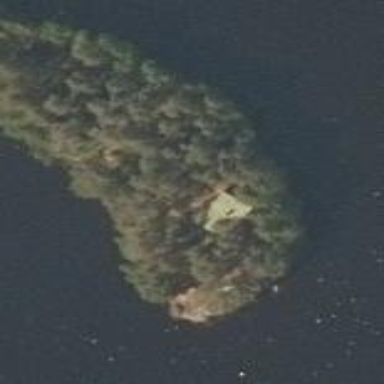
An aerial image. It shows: Islet covered with mixed woodland vegetation.